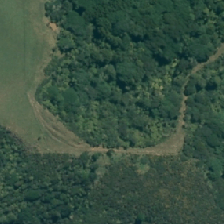
Land cover: grose_broom